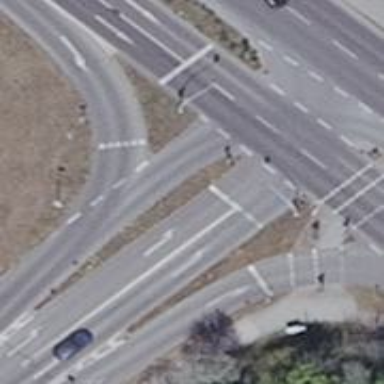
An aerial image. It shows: Road with traffic signals.